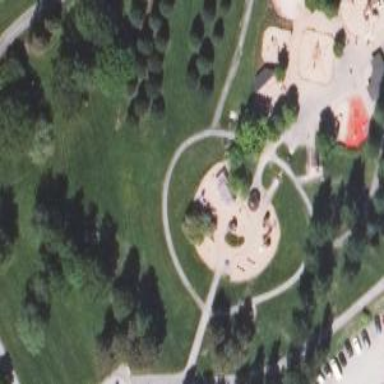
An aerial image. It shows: Playground with springy equipment.